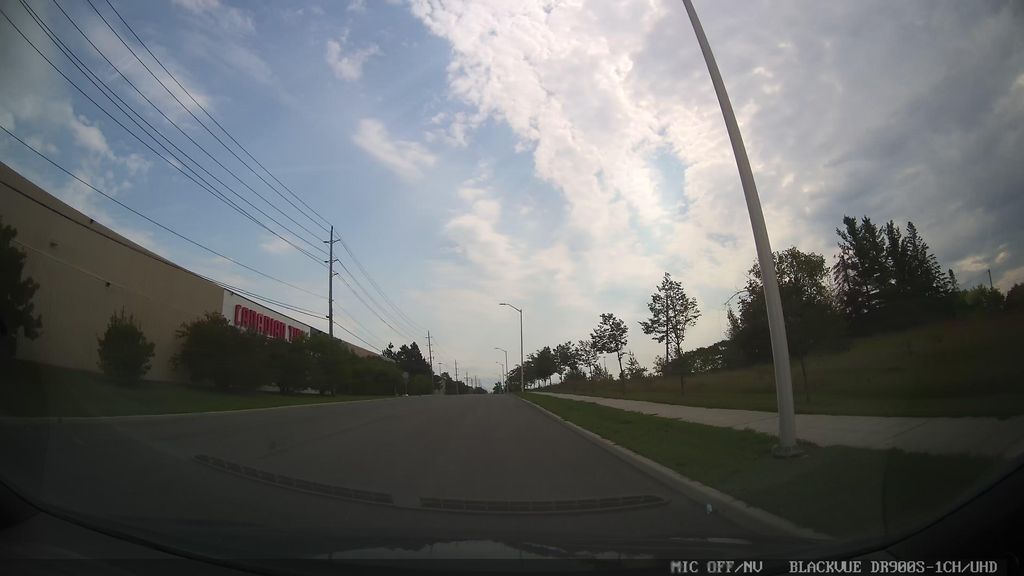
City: ottawa-gatineau